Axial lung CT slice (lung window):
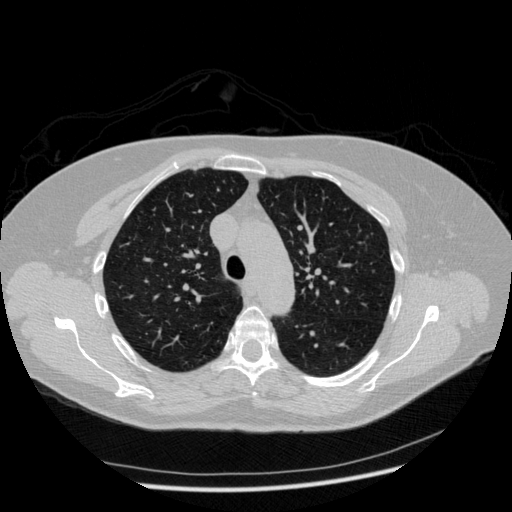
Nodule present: no